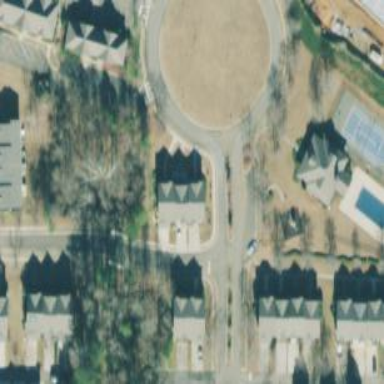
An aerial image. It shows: Residential road that intersects with roundabout.